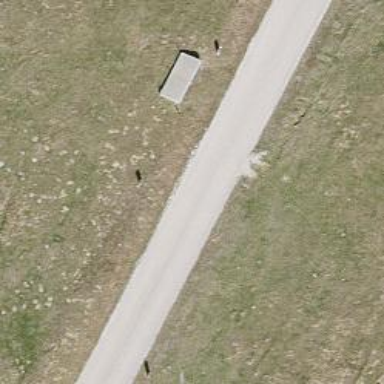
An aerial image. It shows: Unclassified road with fine gravel surface.